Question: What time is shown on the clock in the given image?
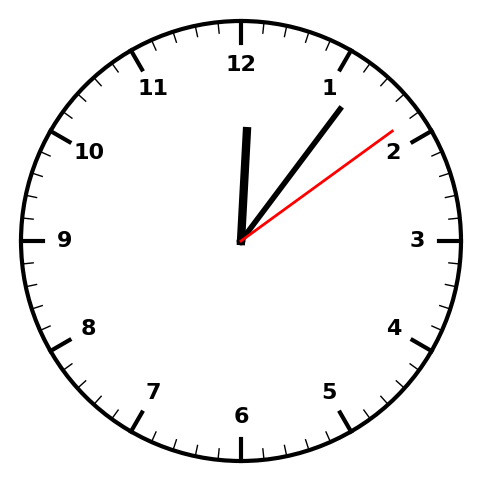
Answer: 12:06:09